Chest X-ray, AP view. Patient: 41 years old, sex F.
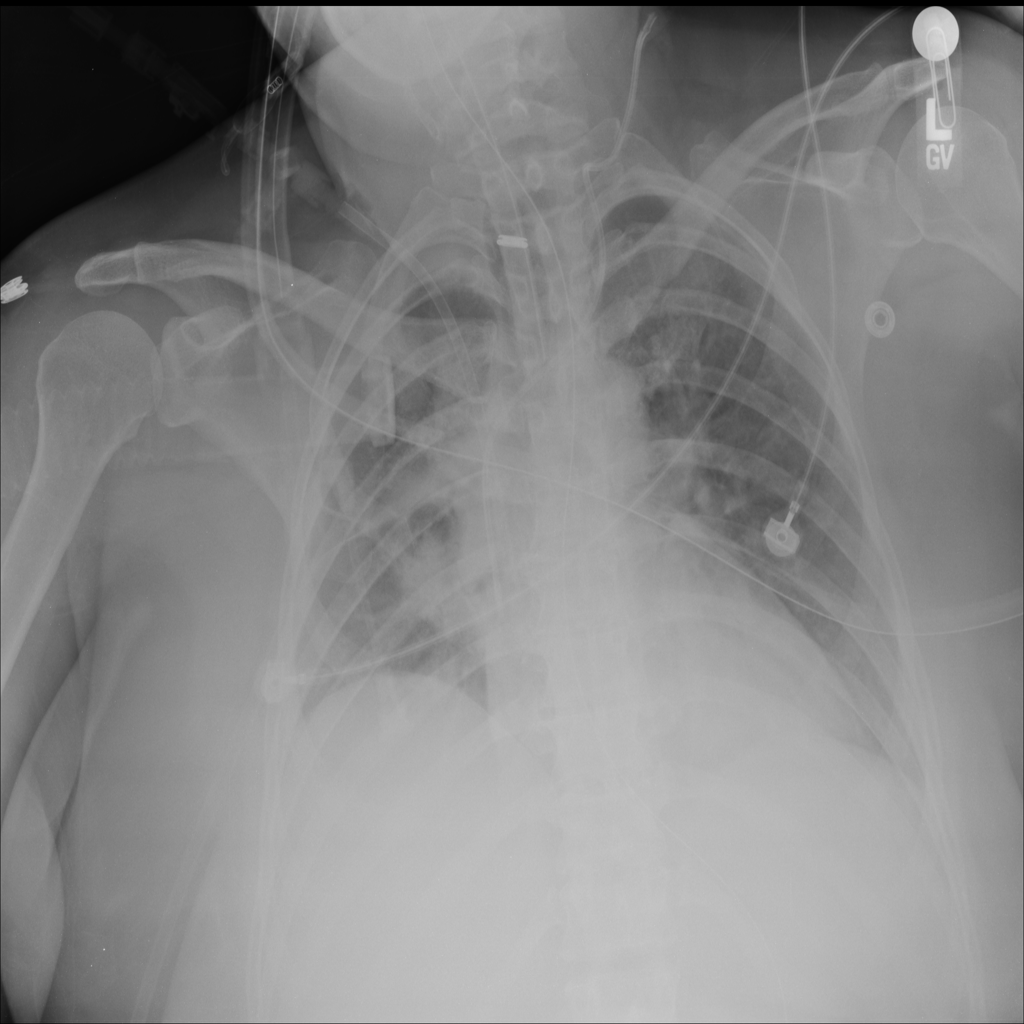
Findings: No Finding